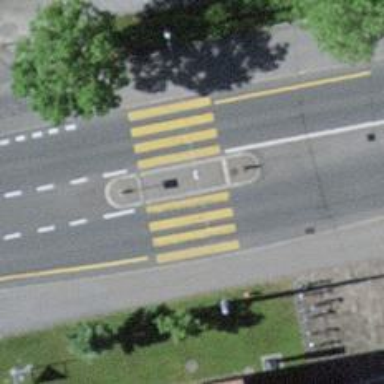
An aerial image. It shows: Footway that serves as traffic island.